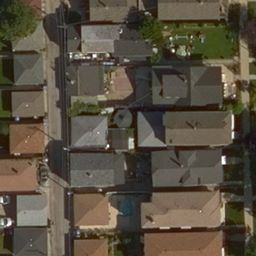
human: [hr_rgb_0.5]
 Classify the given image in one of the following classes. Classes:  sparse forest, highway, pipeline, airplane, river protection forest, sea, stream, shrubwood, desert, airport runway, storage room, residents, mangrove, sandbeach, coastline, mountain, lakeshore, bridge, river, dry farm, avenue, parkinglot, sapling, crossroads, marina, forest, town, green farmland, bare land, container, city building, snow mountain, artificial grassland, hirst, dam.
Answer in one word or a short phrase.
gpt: residents